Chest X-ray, AP view. Patient: 11 years old, sex F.
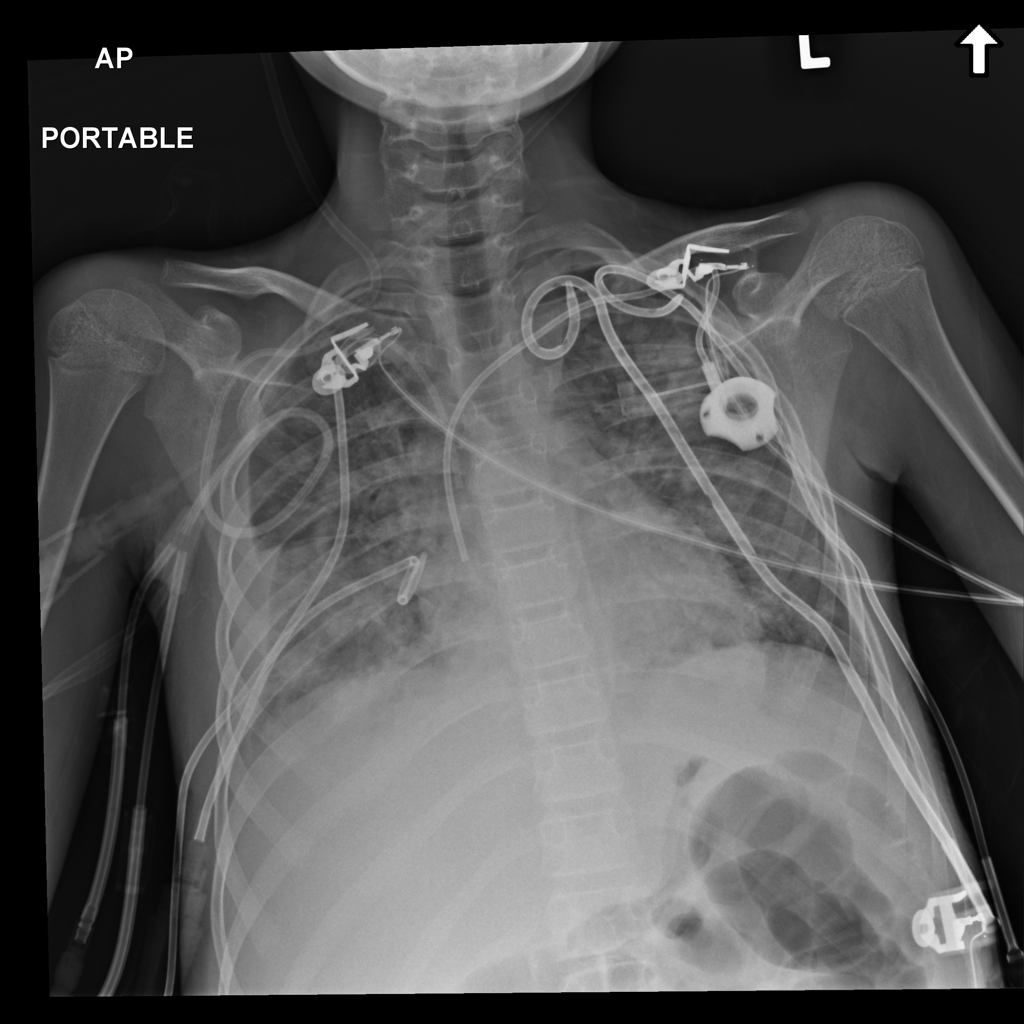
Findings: Pneumothorax